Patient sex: F
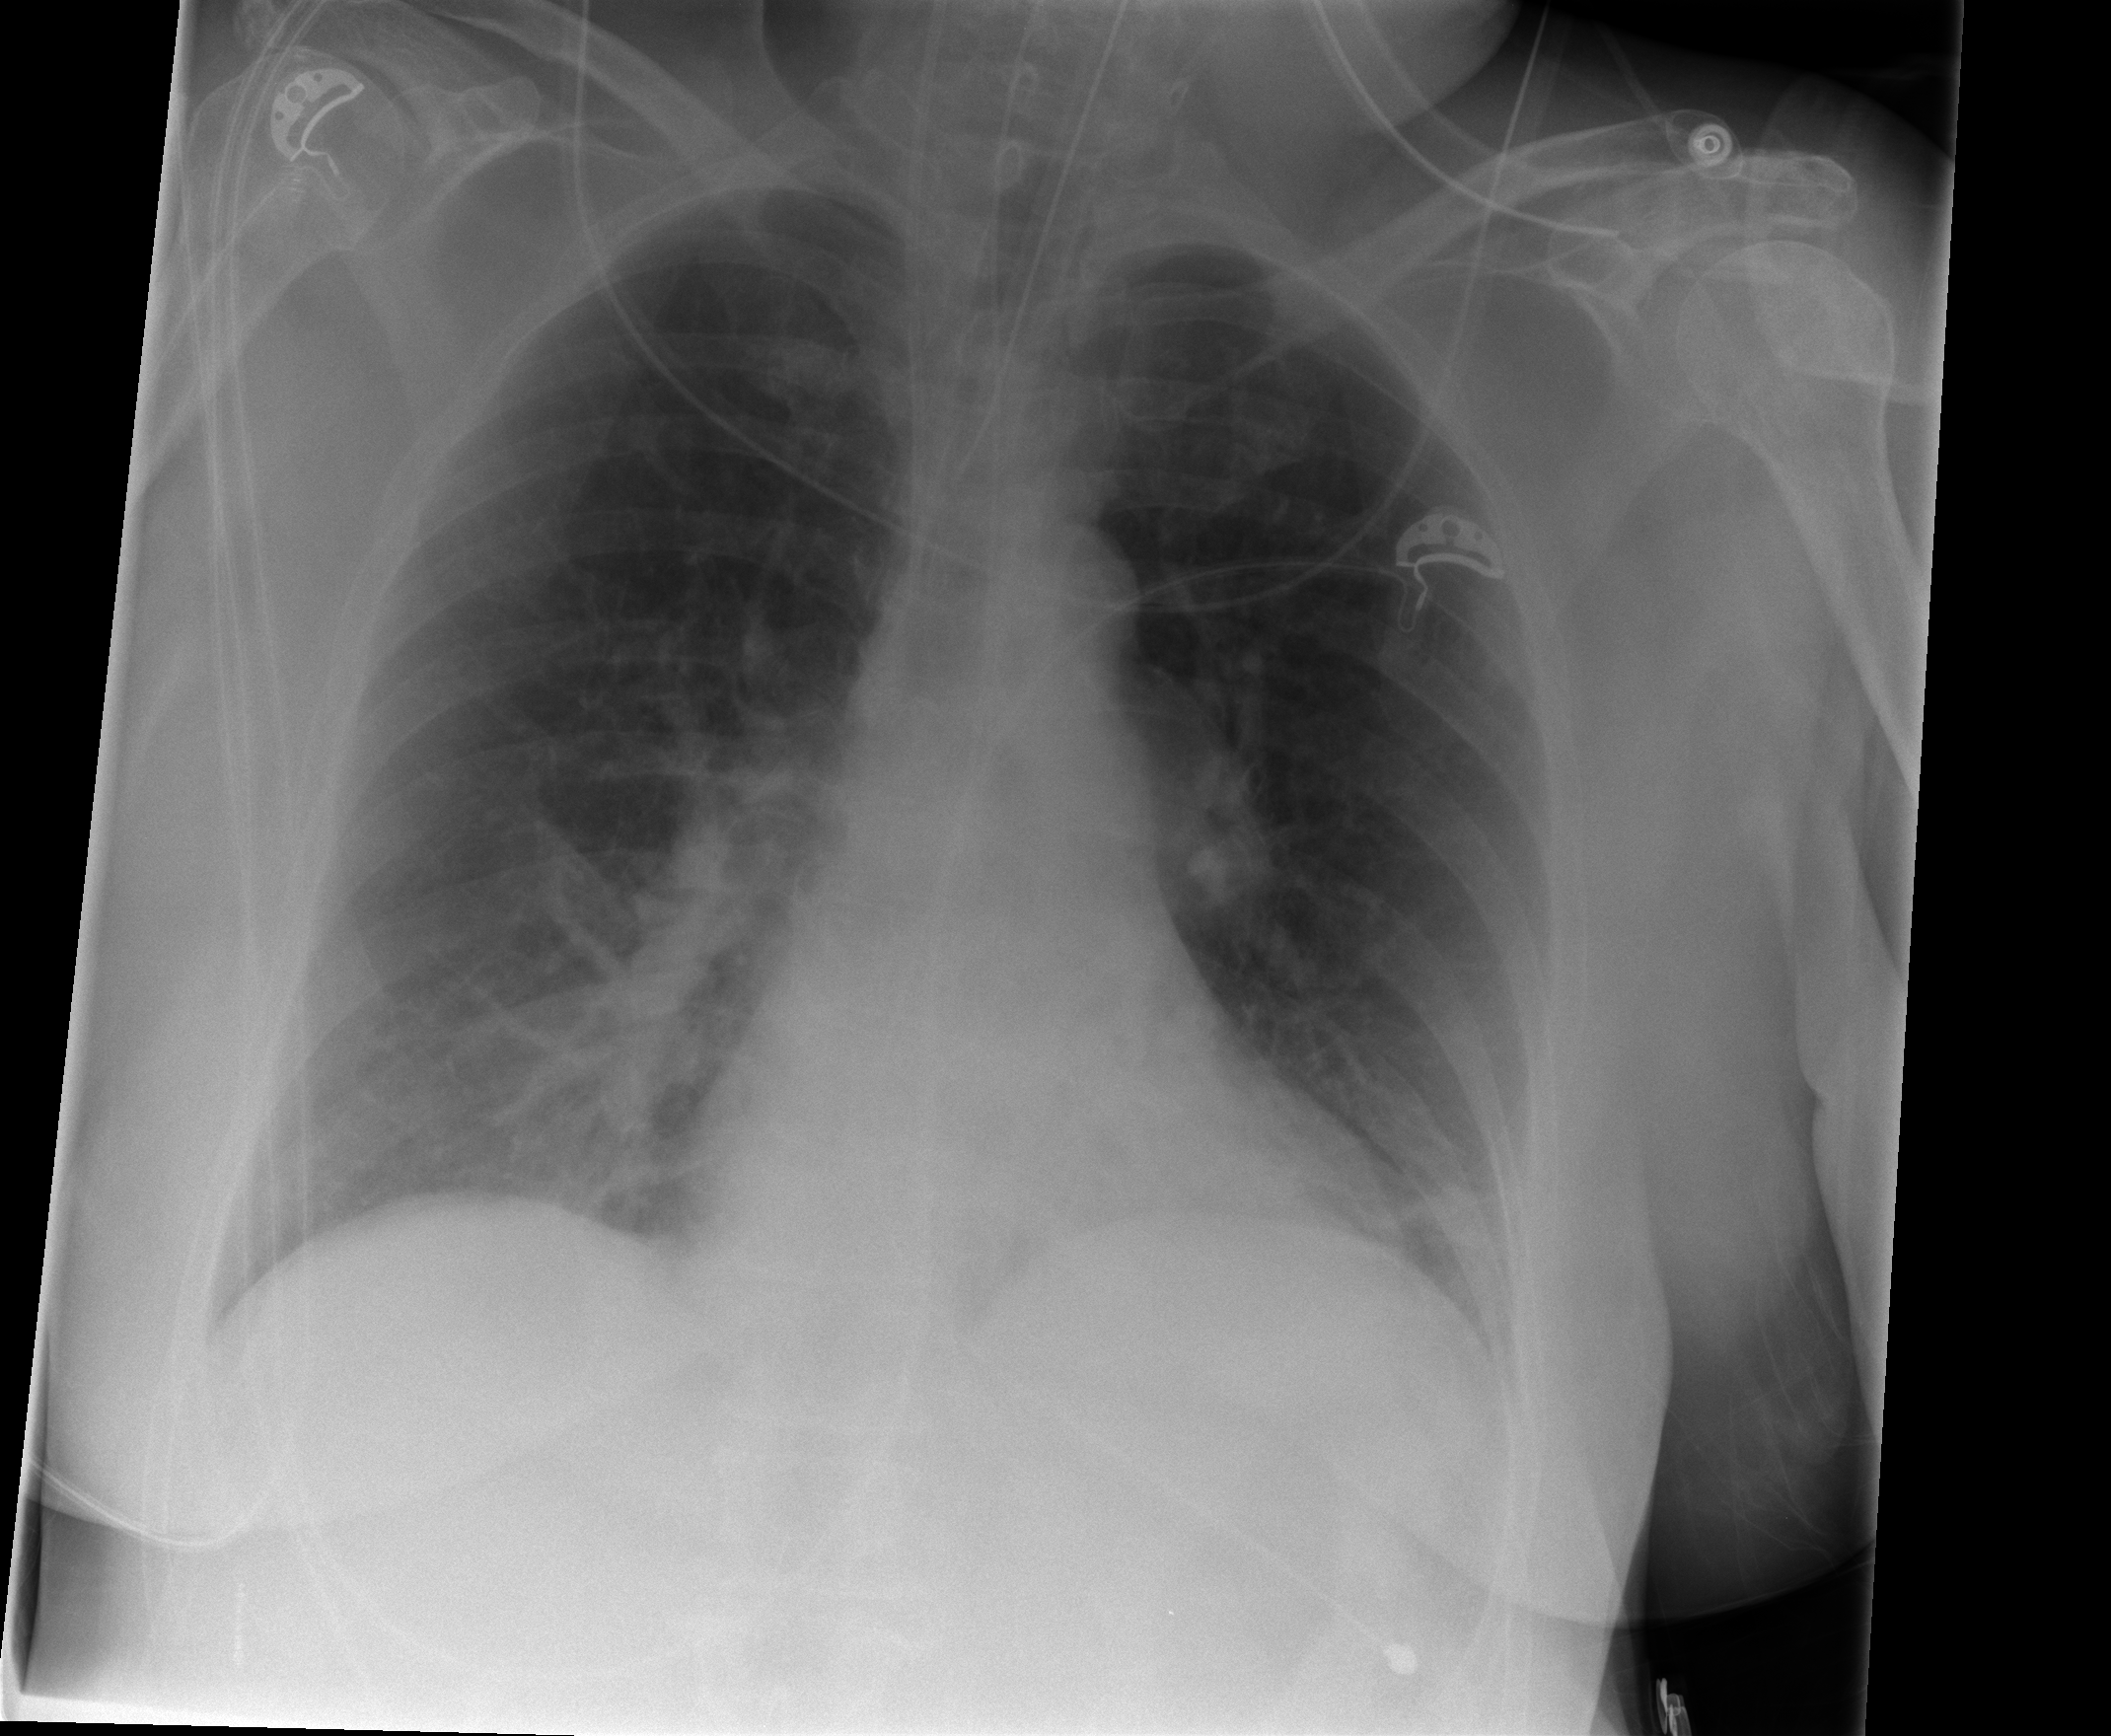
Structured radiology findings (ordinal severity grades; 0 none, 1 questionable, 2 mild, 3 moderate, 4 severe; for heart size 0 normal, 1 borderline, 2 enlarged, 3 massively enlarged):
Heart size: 0
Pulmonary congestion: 0
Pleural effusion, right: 0
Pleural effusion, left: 0
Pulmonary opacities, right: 0
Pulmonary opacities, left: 0
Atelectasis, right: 0
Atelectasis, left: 2